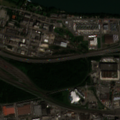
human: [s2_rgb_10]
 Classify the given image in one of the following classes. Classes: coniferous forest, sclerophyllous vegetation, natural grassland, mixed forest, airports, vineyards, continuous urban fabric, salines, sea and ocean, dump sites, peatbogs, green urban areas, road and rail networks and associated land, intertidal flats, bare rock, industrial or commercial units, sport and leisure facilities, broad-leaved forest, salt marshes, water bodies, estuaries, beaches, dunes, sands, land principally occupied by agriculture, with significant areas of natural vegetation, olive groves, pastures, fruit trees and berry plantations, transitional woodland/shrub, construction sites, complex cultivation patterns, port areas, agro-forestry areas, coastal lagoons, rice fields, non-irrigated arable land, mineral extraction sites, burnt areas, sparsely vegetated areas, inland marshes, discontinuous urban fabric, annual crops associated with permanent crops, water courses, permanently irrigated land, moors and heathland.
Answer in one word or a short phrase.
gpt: industrial or commercial units, road and rail networks and associated land, sport and leisure facilities, water courses